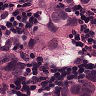
Metastatic tissue present: yes